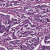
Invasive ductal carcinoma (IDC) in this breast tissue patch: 1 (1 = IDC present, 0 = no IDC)